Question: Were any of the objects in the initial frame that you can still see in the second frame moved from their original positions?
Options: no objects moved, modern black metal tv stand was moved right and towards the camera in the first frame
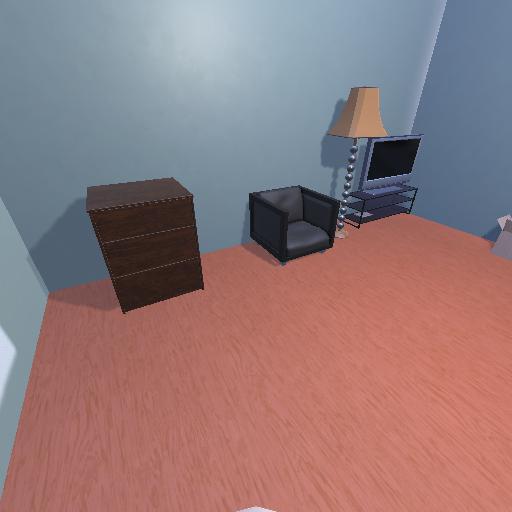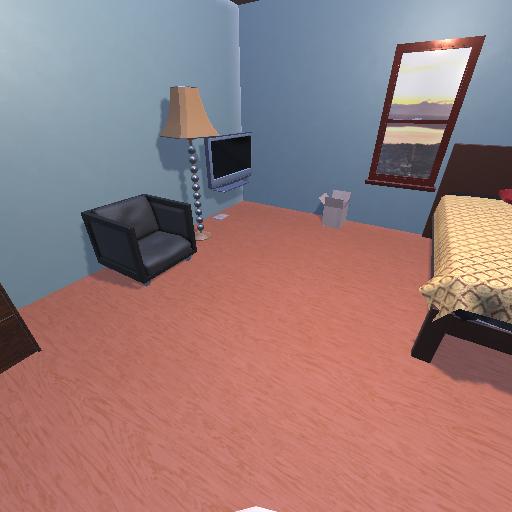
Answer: no objects moved